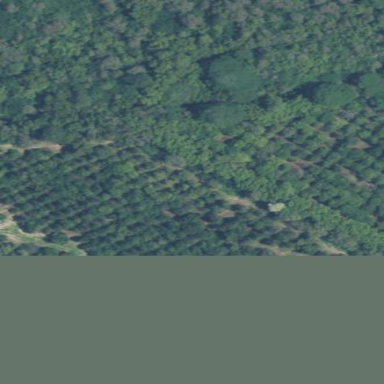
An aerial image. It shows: Orchard filled with macadamia trees.